Question: I have a rails application that runs parallel_test with rspec inside circleci
Looking around on Internet I added up this to the very beginnging of my 'spec_helper.rb' file:
'''
if ENV['COVERAGE']
require 'simplecov'
# on circleci change the output dir to the artifacts
if ENV['CIRCLE_ARTIFACTS']
dir = File.join("..", "..", "..", ENV['CIRCLE_ARTIFACTS'], "coverage")
SimpleCov.coverage_dir(dir)
SimpleCov.merge_timeout 3600
SimpleCov.command_name "rspec_#{Process.pid.to_s}#{ENV['TEST_ENV_NUMBER']}"
end
SimpleCov.start 'rails'
end
'''
The problem is that as a result I get different folders one for each circleci instance:

What am I doing wrong ?
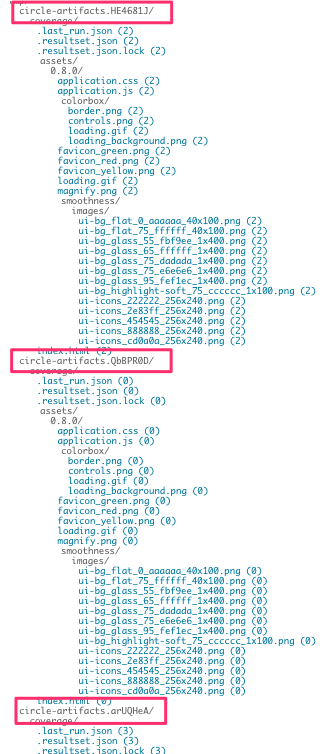
Answer: I work at CircleCI. Unfortunately this isn't going to work - we don't collect the artifacts directories from different builds until after all builds have finished running, so tools that try to merge them together during the build won't work. We have talked about adding capabilities to do this, but it's not currently on our feature roadmap, sorry!